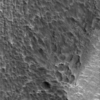
Label: not_dusty